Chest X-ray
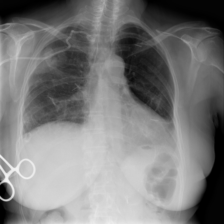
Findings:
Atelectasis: negative
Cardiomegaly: negative
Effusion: negative
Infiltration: negative
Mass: negative
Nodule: negative
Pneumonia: negative
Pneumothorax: negative
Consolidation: negative
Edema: negative
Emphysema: negative
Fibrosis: negative
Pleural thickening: negative
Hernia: negative